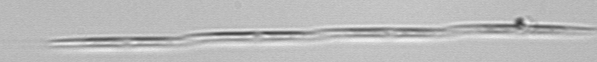
Label: Pseudo-nitzschia